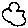
Label: cloud